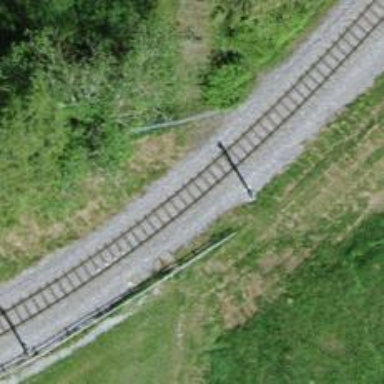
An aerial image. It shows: Railway level crossing.